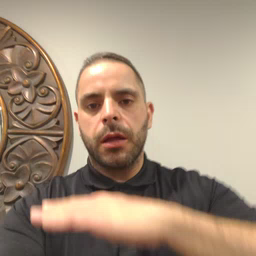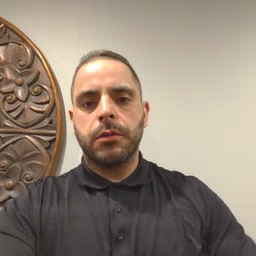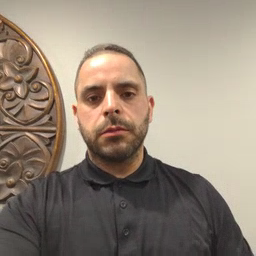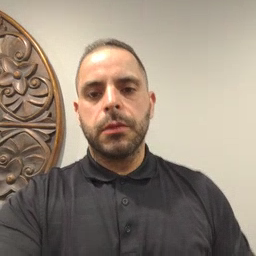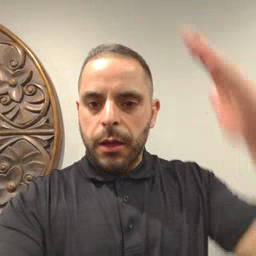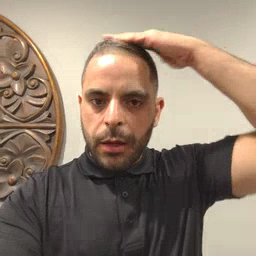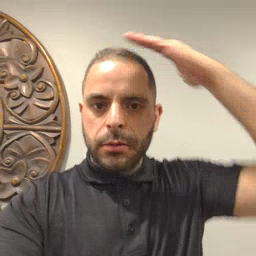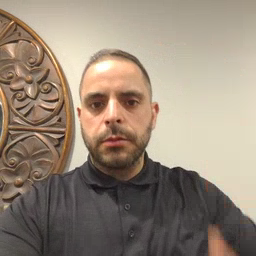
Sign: hat